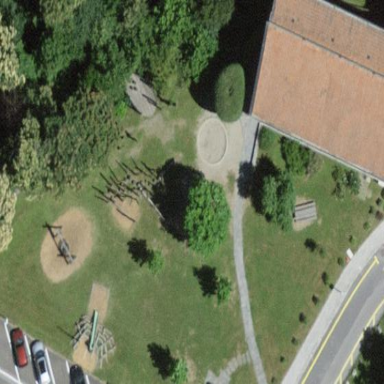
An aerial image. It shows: Playground area for leisure land.